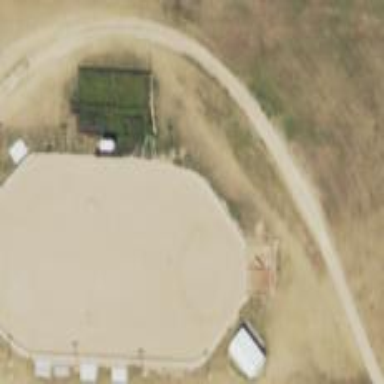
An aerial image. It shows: Equestrian pitch for leisure land activities.